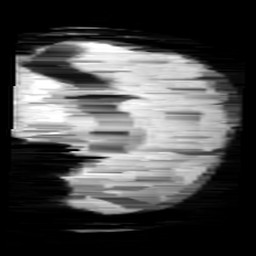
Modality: minIP
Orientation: sagittal
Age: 11
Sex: male
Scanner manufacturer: siemens
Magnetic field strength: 3 T
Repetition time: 0.027 s
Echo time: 0.02 s